Question: I was reading python tutorial from the official documentation and came across this --> "In the interactive interpreter, the output string is enclosed in quotes and special characters are escaped with backslashes." and gave it a try.

So, why did it print backslash in the second output while it didn't in first output?, Any help would be appreciated.Thanks in advance!
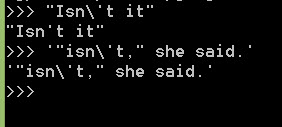
Answer: When the string is displayed in this way, if its contents use only one kind of quote, Python uses the other kind of quote to surround the whole string, to make the display less cluttered. Your first example uses a single-quote (apostrophe) but no double quotes, so Python is able to display it using double-quotes and not have to escape anything.
You can see the opposite behavior if you create a string that contains double quotes but not single quotes:
'''
>>> 'a "quote" here'
'a "quote" here'
'''
Note that Python here uses single quotes around the whole string.
In your second example, your string contains both double and single quotes. This means one or the other has to be escaped, so Python chooses (apparently arbitrarily) to use single quotes around the whole string, and escape single quotes that occur within it.